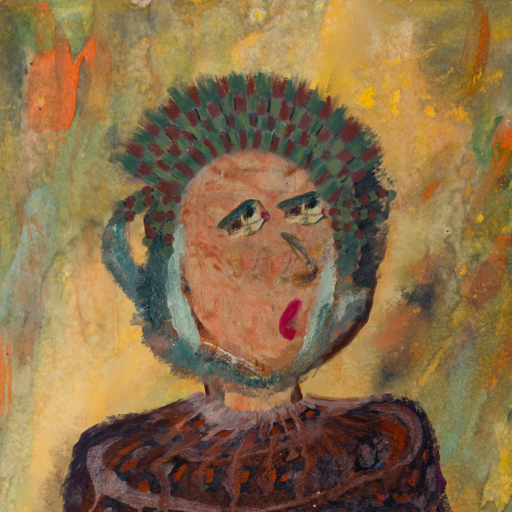
Background: Comrade, Head And Neck Side: Orphan, Face Side: Pipe, Bust: Hypocrite, Hair Side: Boggyland, Head Accessory: After_Raid_Crown, Second Necklace: Blank, Necklace: Blank, Baby: Blank